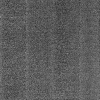
Atmospheric dust classification: dusty